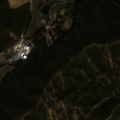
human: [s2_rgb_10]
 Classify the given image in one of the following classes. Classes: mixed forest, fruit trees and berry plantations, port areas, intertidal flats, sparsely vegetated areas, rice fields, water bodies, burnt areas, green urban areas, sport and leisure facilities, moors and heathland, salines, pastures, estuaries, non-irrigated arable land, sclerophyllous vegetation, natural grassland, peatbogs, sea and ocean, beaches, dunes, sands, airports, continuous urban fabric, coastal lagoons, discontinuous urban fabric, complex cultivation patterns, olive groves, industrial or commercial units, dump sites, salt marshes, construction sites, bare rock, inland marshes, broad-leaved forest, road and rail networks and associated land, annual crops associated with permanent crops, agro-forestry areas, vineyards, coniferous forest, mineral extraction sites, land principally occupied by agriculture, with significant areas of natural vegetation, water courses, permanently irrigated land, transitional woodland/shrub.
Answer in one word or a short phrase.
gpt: vineyards, complex cultivation patterns, broad-leaved forest, transitional woodland/shrub